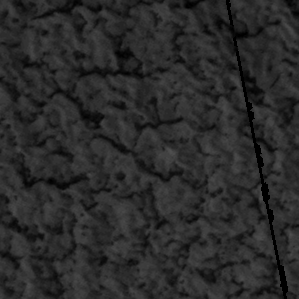
Label: frost